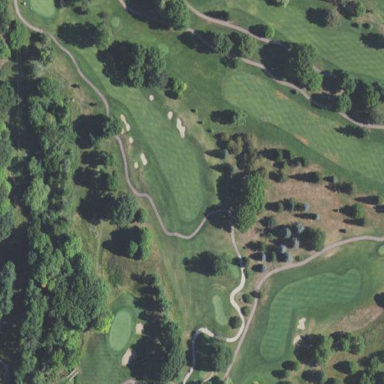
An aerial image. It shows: Golf fairway surrounded by grass.